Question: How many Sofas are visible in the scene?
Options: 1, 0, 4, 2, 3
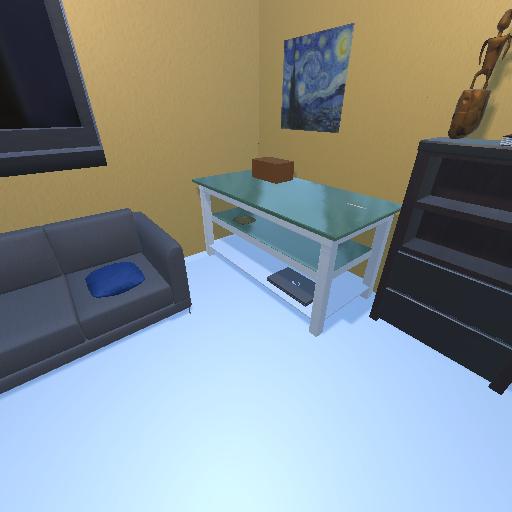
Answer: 1